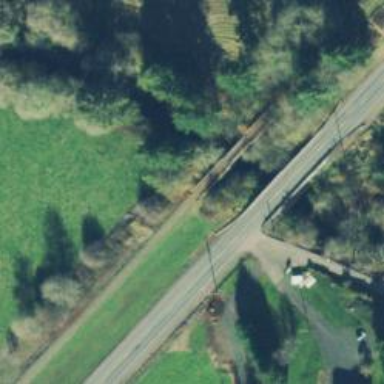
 now turned into cycleway. The railway has been repurposed into rail-trail."